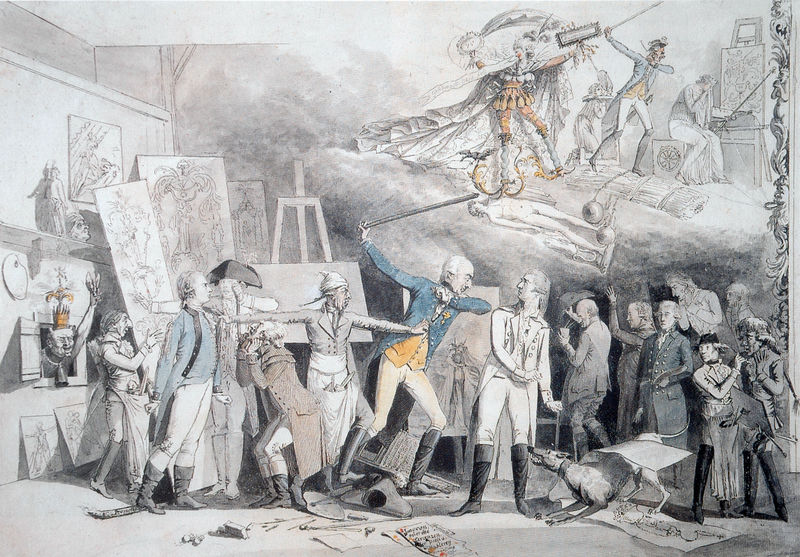
Titel: Karikatur auf die Kunstpraxis an der Hohen Carlsschule in Stuttgart
Künstler: Joseph Anton Koch
Standort: Stuttgart
Institution: Staatsgalerie, Graphische Sammlung
Schlagwörter: blau, blätter, gemälde, gruppe, himmel, kampf, kopf, mann, nackt, weiß, aquarell, gelb, menschen, bunt, frankreich, frau, grau, hintergrund, hut, hüte, männer, nase, orange, raum, schwarz, szene, zeichnung, zimmer, hund, hunde, rot, gesellschaft, malerei, tanz, jung, mütze, arm, arme, geschichte, gesicht, stehen, bild, portrait, figur, adel, blatt, theater, england, krone, stock, szenerie, skulptur, perücke, schürze, bilder, papier, liegen, sitz, zwei, halsband, röcke, stab, jungen, farben, farbe, grafik, laden, besucher, vorstellung, rad, friedrich, angst, unruhe, könig, soldaten, frack, karikatur, nasen, wandgemälde, wandmalerei, atelier, maler, staffelei, gedanken, knöpfe, weste, lachen, fensterladen, spott, traum, druck, stich, künstler, lithografie, ironie, karrikatur, revolution, satire, schwarzweiß, schwert, streit, uniform, schläge, tumult, koloriert, degen, dreispitz, orden, stiefel, herrscher, allegorie, dämon, entwurf, kunst, palette, pinsel, schaulustige, politiker, daumier, sims, zähne, hellgrau, leichnam, windhund, teufel, fresken, wut, zipfelmütze, gehröcke, fresko, leinwände, stafelei, unfertig, entwürfe, skizzen, fritz, schlagen, zorn, preußen, ärger, koch, zeichner, akademie, harlekin, bellen, zeichnungen, stuttgart, schriftstücke, schlichtung, knurren, strafen, höflinge, trennen, kläffen, bestrafung, figuer, friedrich der zweite, hiut, karlsschule, kunstwerke, maann, sprechblase, staffelein, hieb, imagination, charivari, alter fritz, zwei bilder, bäcker+, kalerie, zeochnungen